Question: I'm writing a telegram bot that will communicate with user and send him url as a result. I want to implement inline button which will do 'copy to clipboard' function for user. I want it because copying text by context menu is a bit longer and not that intuitive.
As I understand I can't do this by server-side code (by Python). So I suppose the only solution is to use Telegram functionality (bot's API and Telegram itself). But I can't find any.
I have found only <URL>. It describes that long press on 'Mono' font does copy text. And it does:

But It seems to me that there's no way to make a link copyable - it always turns to a link.
Can anyone suggest something helpful?
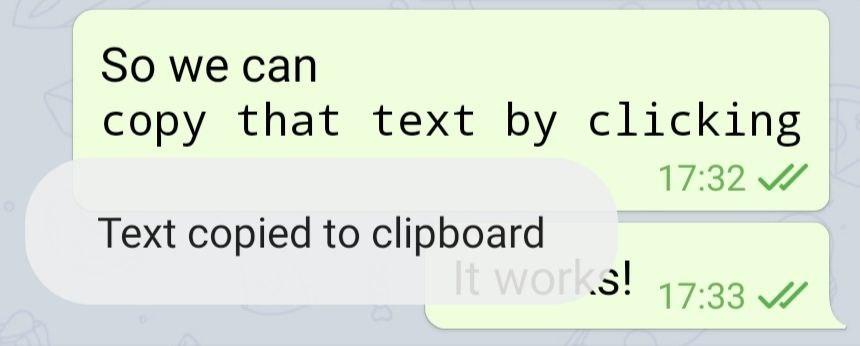
Answer: Unfortunately you do this because you don't have any access to user's clipboard maybe because of security reasons.
You can see <URL>:
So the only possible trick is send as code as <URL> said in the comment.